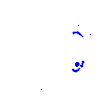
Particle: electron